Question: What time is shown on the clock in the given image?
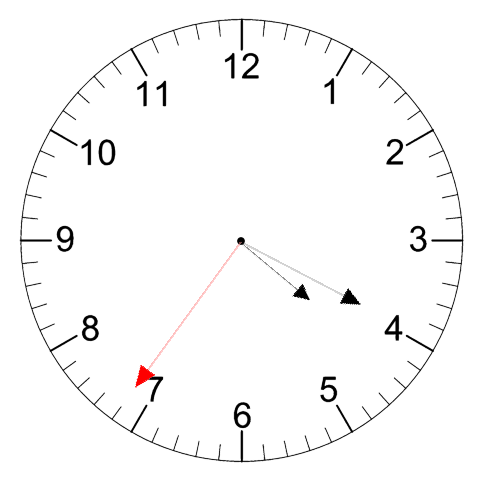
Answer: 04:19:36